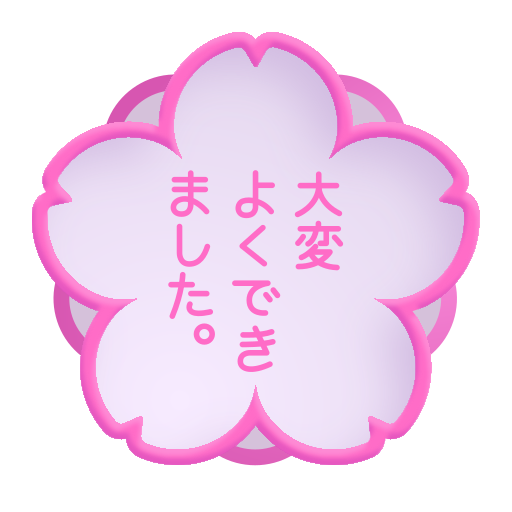
white flower color